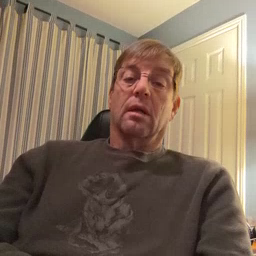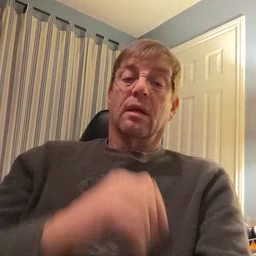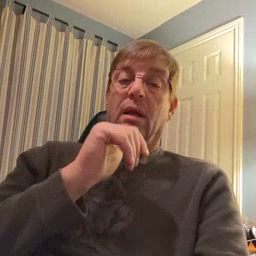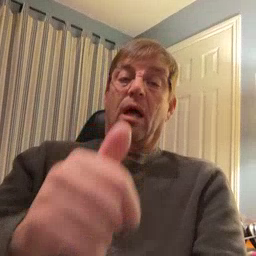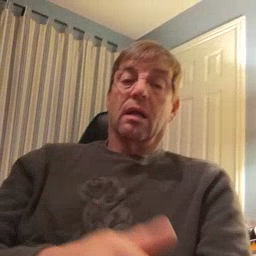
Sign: not